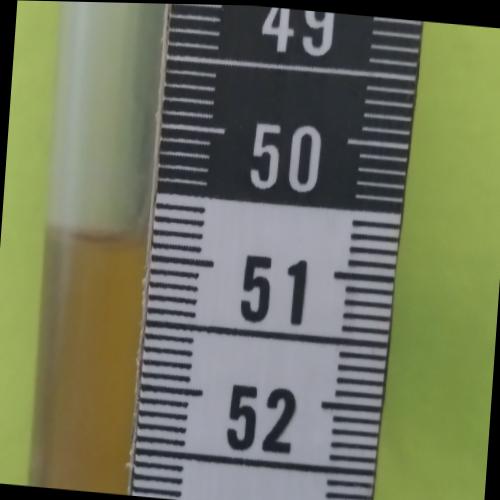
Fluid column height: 50.9 cm